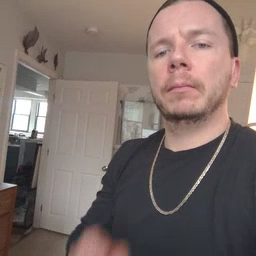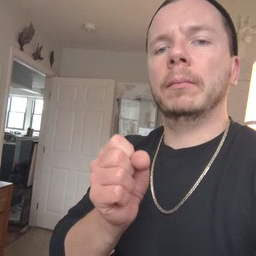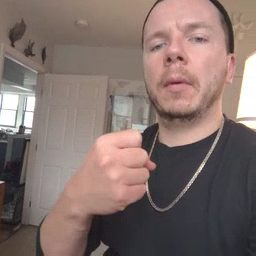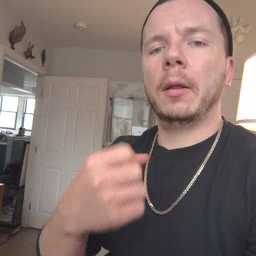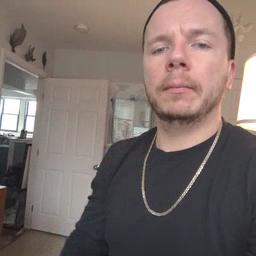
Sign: make